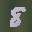
Label: 8